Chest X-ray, PA view. Patient: 28 years old, sex F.
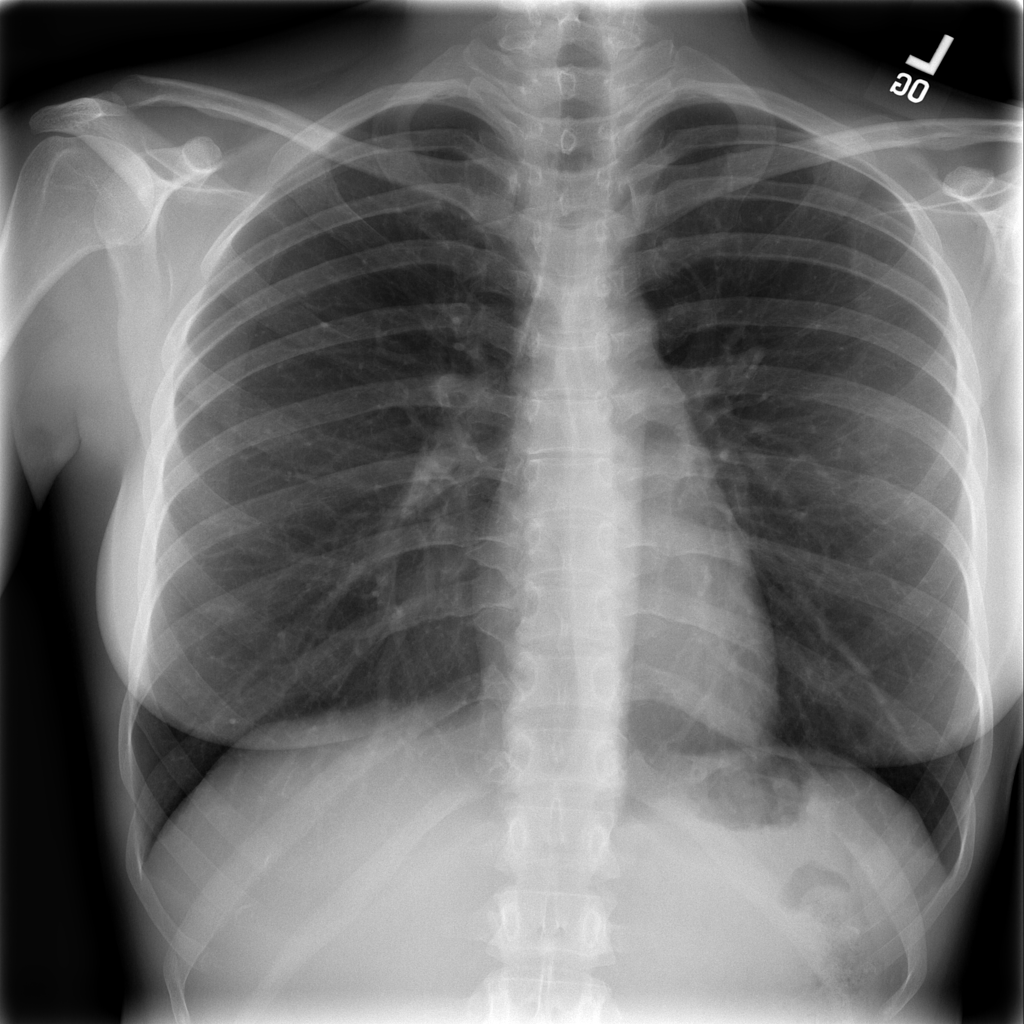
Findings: No Finding